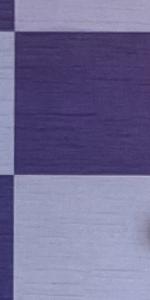
Label: Empty